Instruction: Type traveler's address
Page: traveler
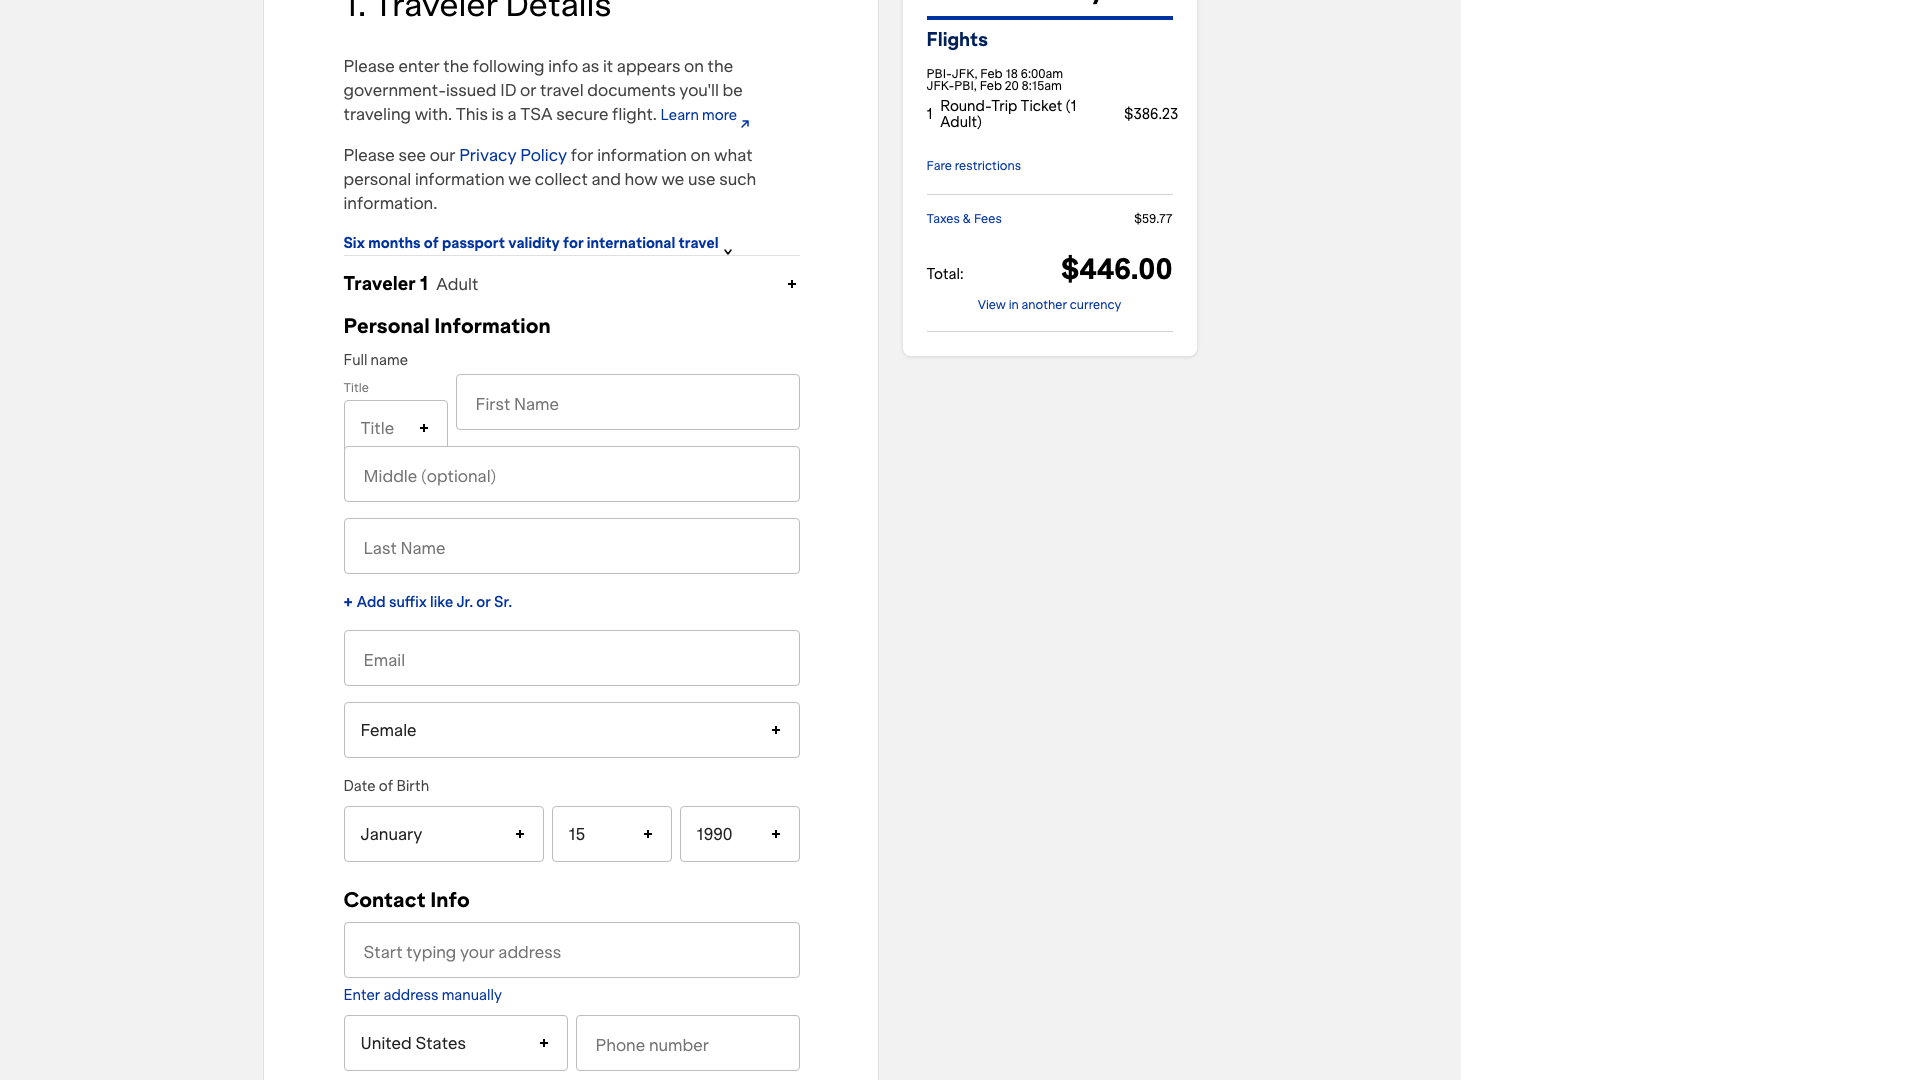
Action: type